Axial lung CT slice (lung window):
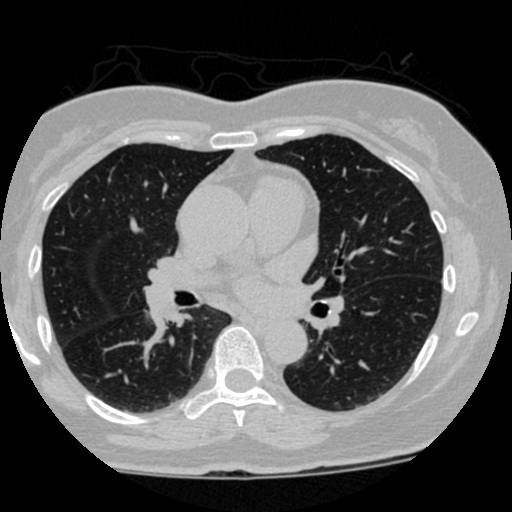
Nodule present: no